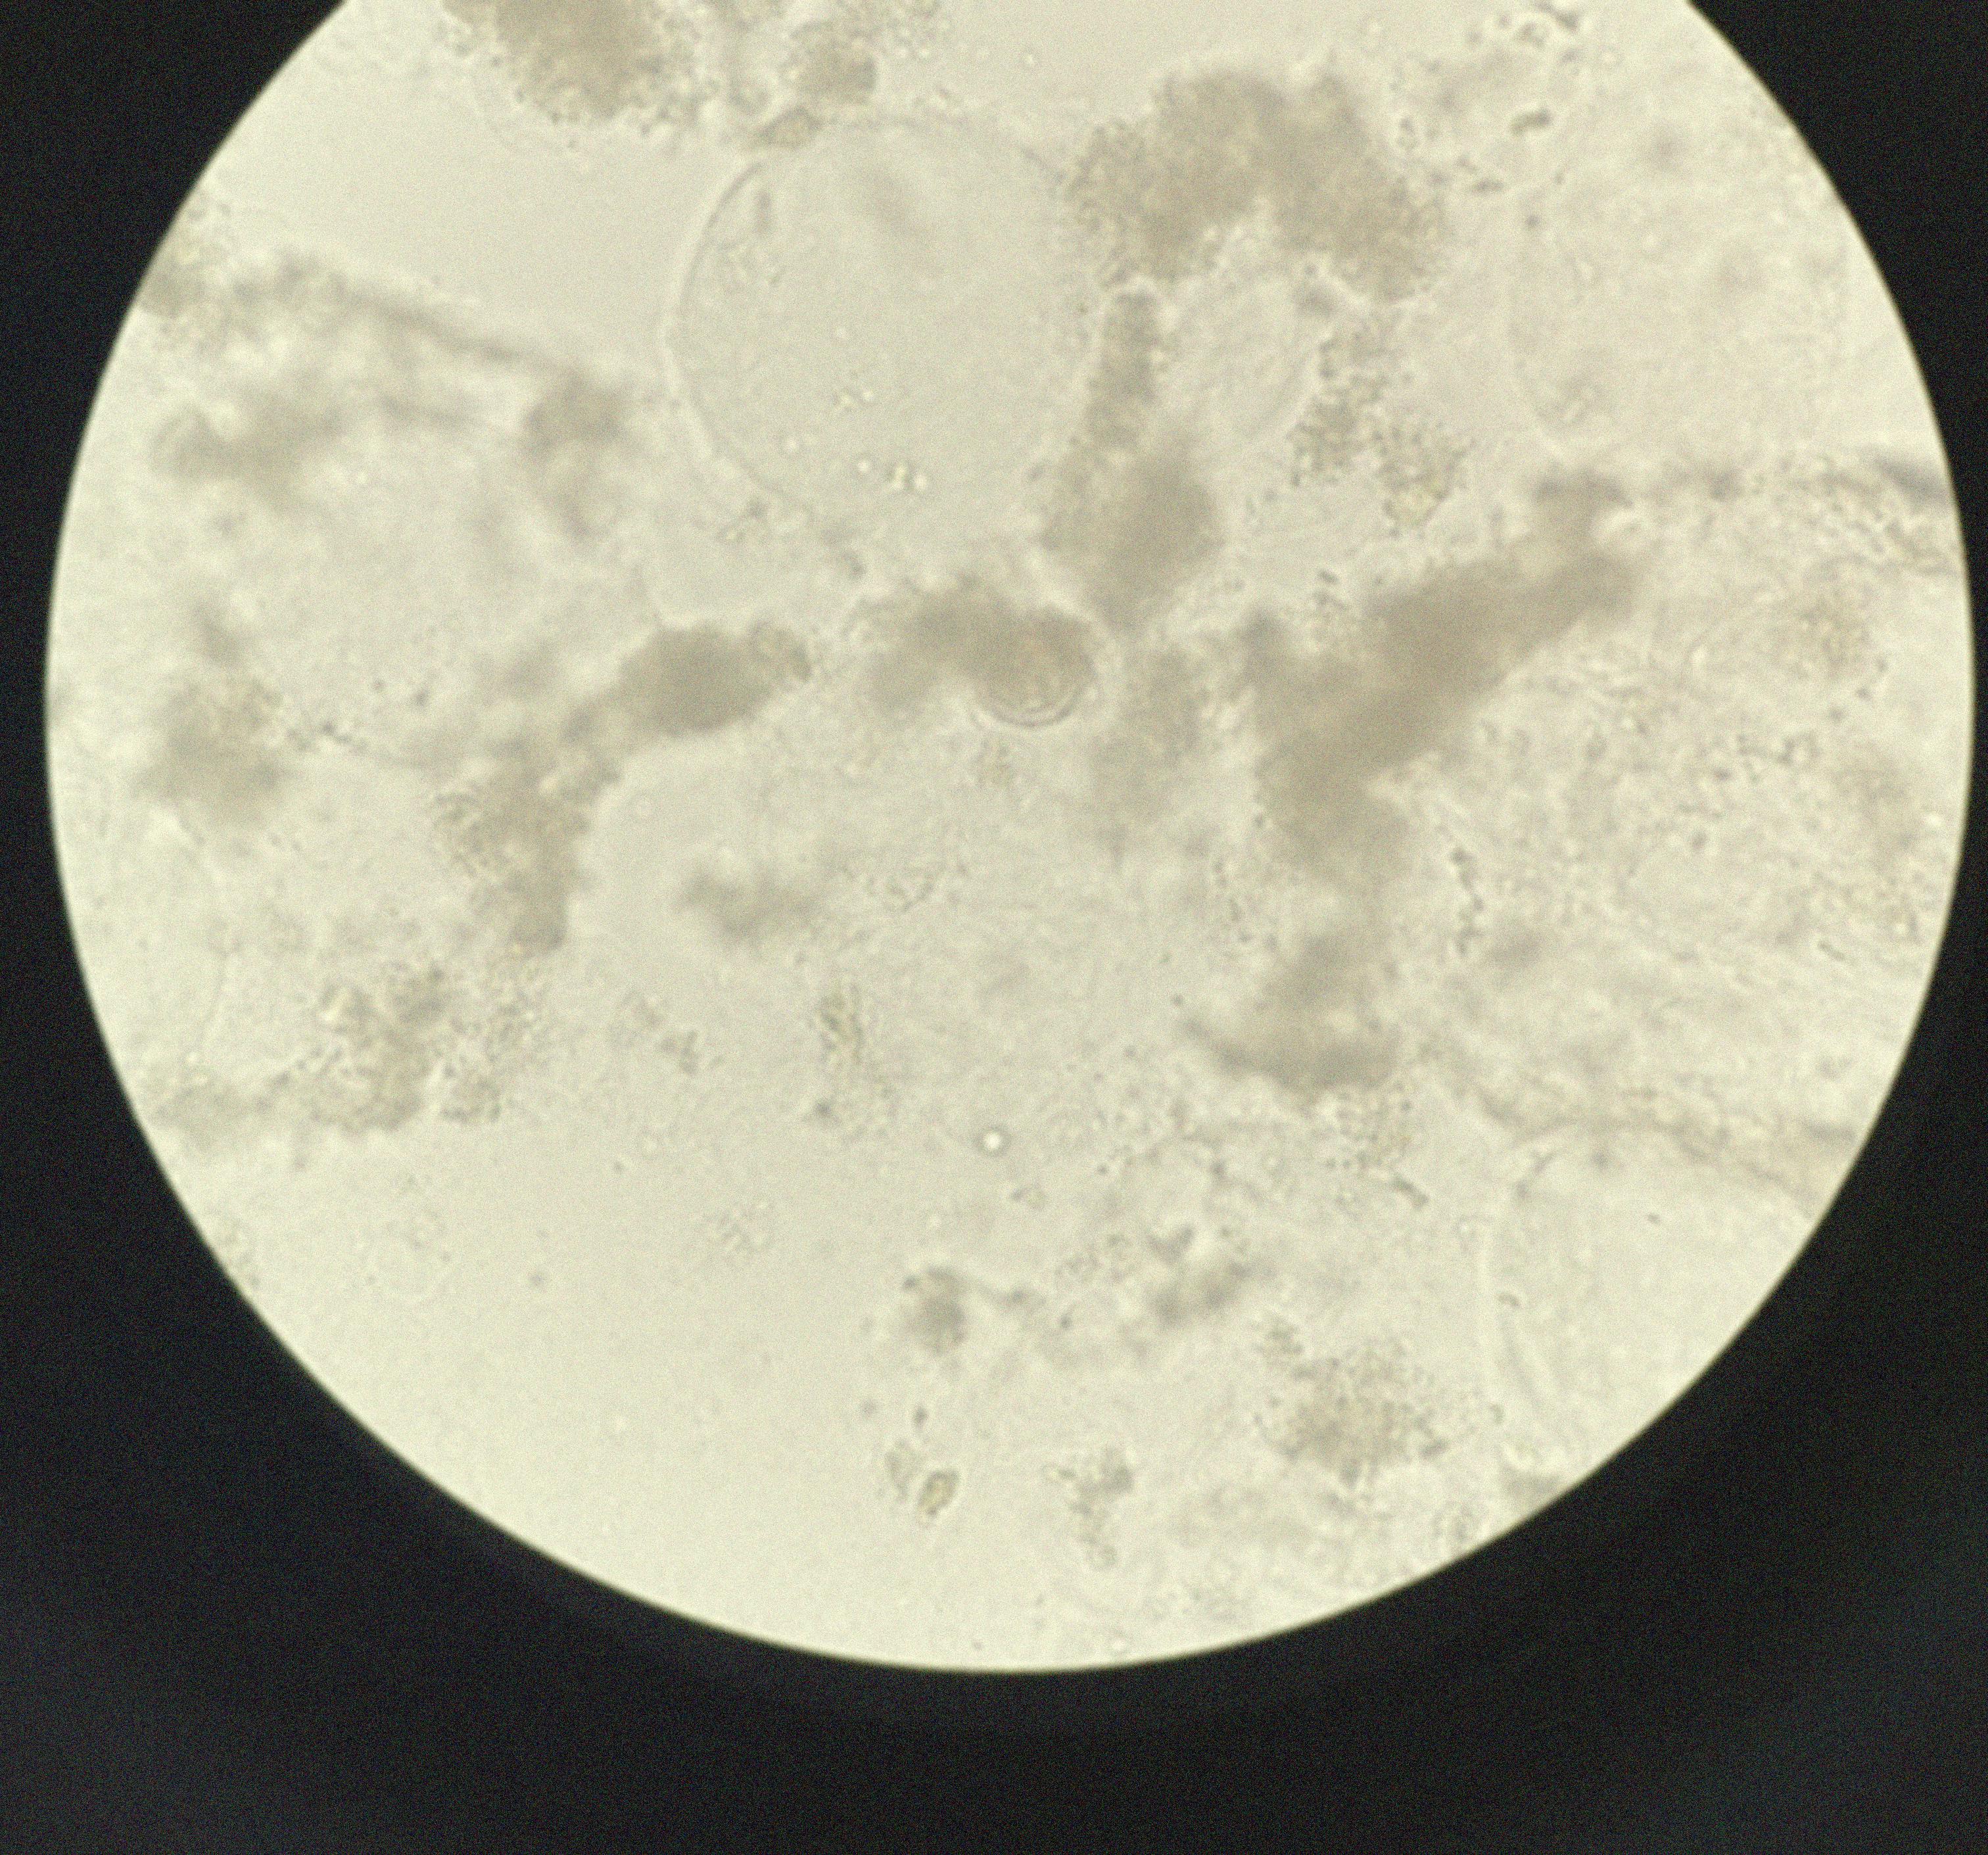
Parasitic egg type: Hymenolepis nana